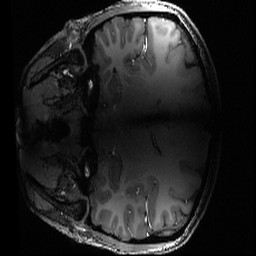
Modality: T1w
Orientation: coronal
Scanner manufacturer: siemens
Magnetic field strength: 6.98 T
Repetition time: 3.1 s
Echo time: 0.00345 s